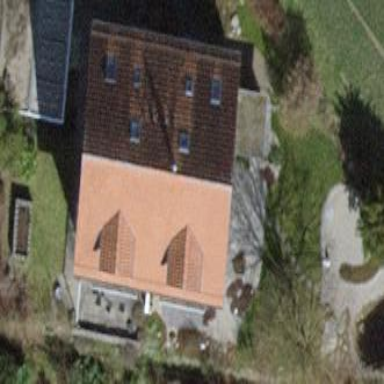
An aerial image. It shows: Building with tiled roof.